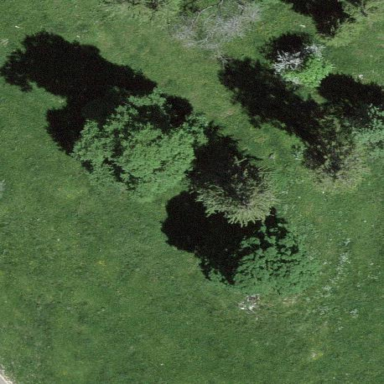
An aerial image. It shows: Serene woodland landscape.